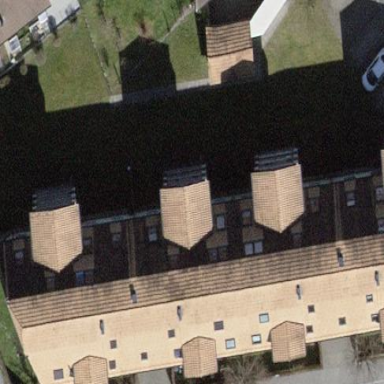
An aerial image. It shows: Apartments building with tiled roof.